Field crop: maize
Growth stage: 2
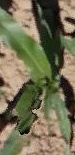
Species: maize